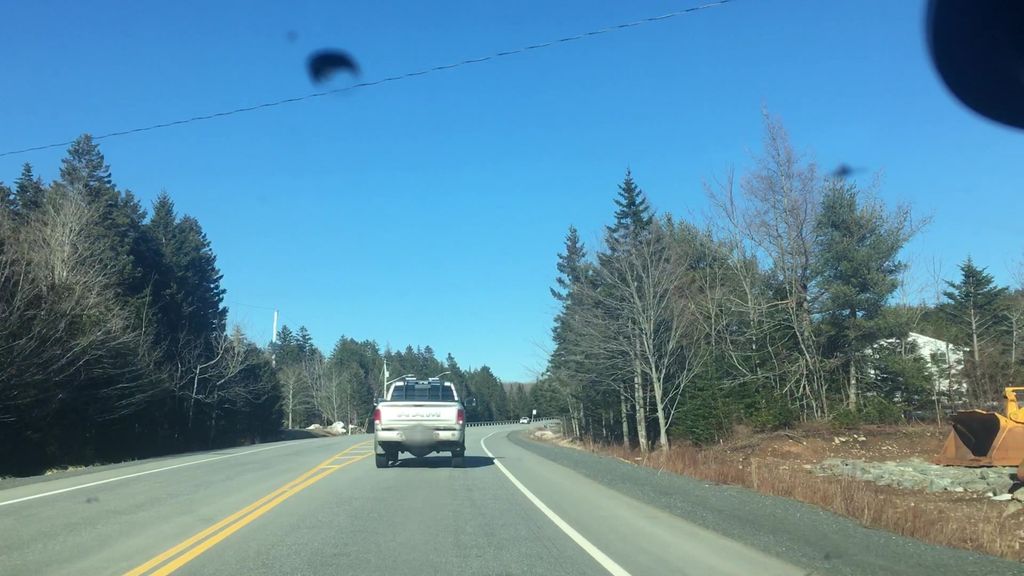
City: halifax